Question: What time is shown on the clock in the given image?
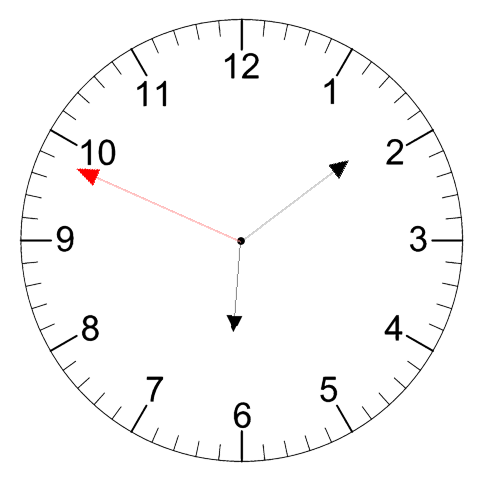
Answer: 06:08:49